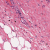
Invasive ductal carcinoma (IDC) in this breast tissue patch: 0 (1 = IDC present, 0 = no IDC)